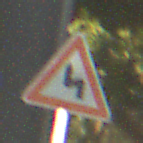
Verkehrszeichen: DoppelkurveZunaechstLinks
Umgebung: Outdoor, Suburban
Tageszeit: SunriseSunset
Wetter: Clear
Licht: Natural
Jahreszeit: NotSpecified
Kontrast: HighContrast